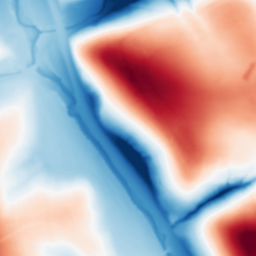
Category: multiscale
Decomposition family: dog
Decomposition parameters: sigma_low: 1
sigma_high: 50
Upsampling method: cubic_catmull_rom
Upsampling parameters: scale: 4
Upsampling scale: 4